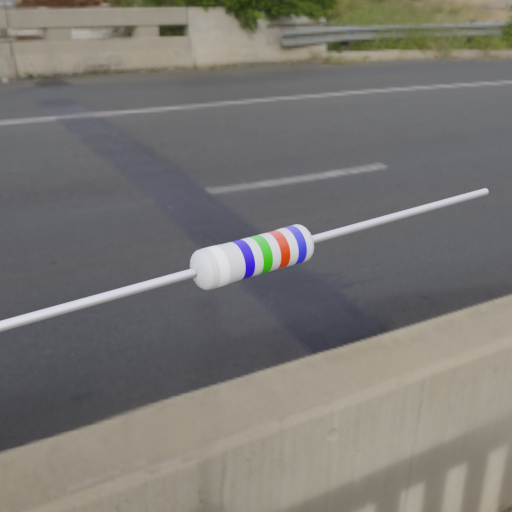
Resistor colour bands (in order): white, blue, green, red, blue